Question: When a single product is viewed, it would show the title, description of the product, etc.
So what I am trying to do is, to implement a hook for the 'woocommerce_page_title' (got it from <URL>, so that I could prepend the html code for the logo in that text.
But it seems to be not working. The code I have tried is as follows:
'''
add_filter('woocommerce_page_title',
'isa_product_title_heading');
function isa_product_title_heading($content) {
$abctemp = '<img src="'.home_url('/wp-content/uploads/2013/12/mysite_logo.400_jpg.jpg').'" />' . $content;
//echo $abctemp; die;
return __($abctemp, 'woocommerce');
}
'''

In this figure, the yellow portion is where I am trying to insert the logo.
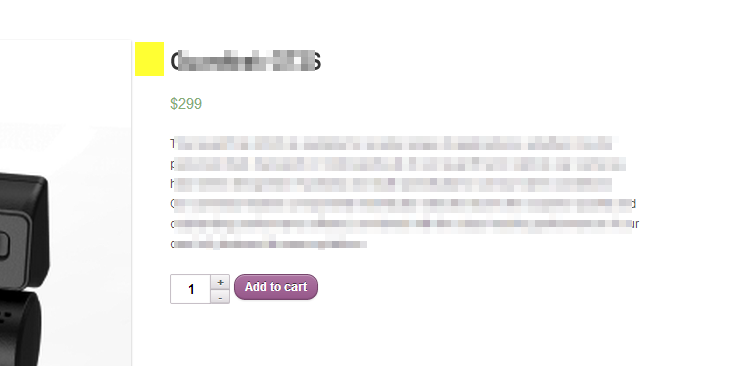
Answer: You can add any image or text to the template directly or using wordpress hooks.
1. Template way: Create this file structure in your wordpress template foler: |
L templatename
L woocommerce
L single-product
L title.php
Insert this code to the title.php:
'''
<?php
/**
* Single Product title
*/
if ( ! defined( 'ABSPATH' ) ) exit; // Exit if accessed directly
?>
<h1 itemprop="name" class="product_title entry-title">
<img src="your_image.jpg">
<?php the_title(); ?>
</h1>
'''
2.The second way is to use this code sample somewhere in your functions.php or in your plugin
'''
remove_action('woocommerce_single_product_summary', 'woocommerce_template_single_title', 5);
add_action('woocommerce_single_product_summary', 'custom_template_single_title', 5);
function custom_template_single_title() {
global $product;
echo '<h1 itemprop="name" class="product_title entry-title">'
. '<img src="your_image.jpg">'
. $product->get_title()
. '</h1>';
}
'''
I'd reccomend to use the first way. But if you're developing a plugin, of course, you shouldn't edit templates anyway